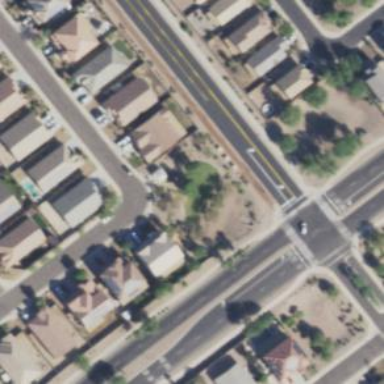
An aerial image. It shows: Residential road with asphalt surface.